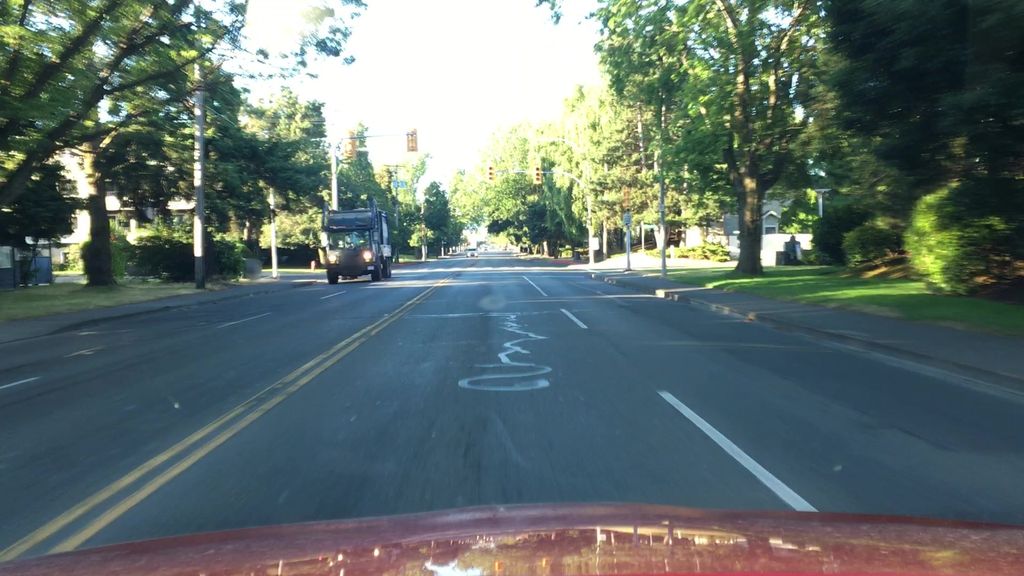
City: victoria